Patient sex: F
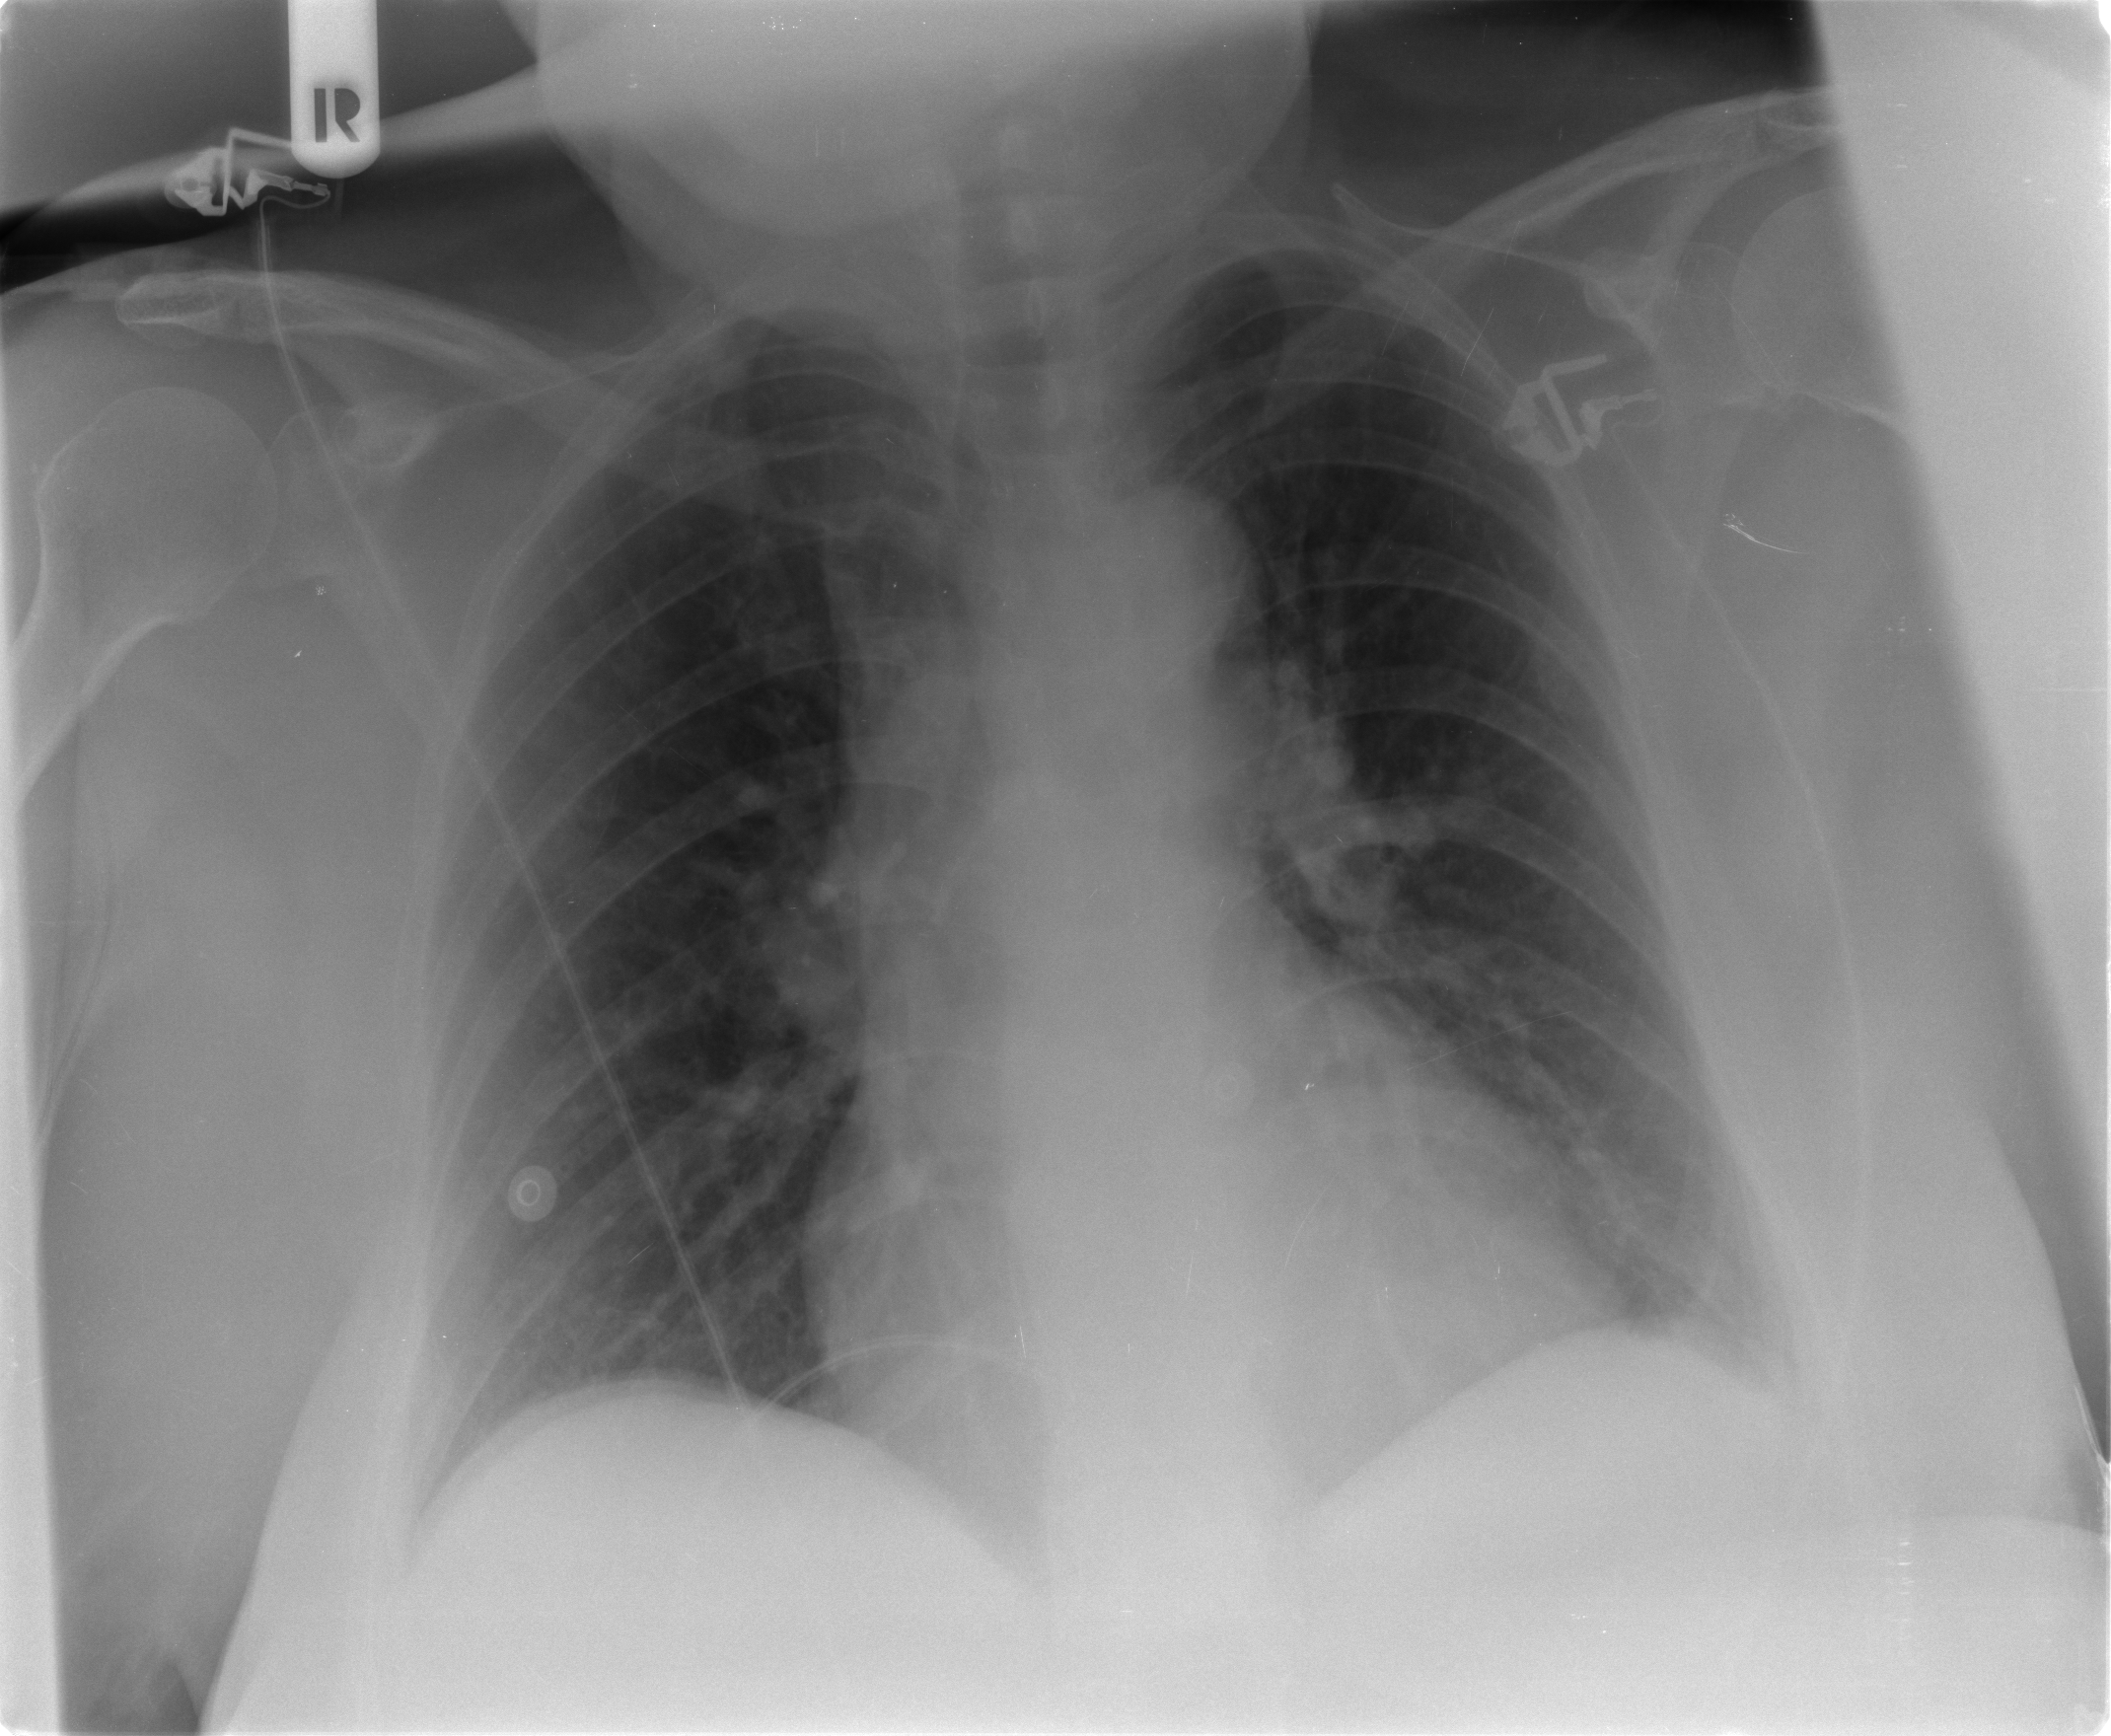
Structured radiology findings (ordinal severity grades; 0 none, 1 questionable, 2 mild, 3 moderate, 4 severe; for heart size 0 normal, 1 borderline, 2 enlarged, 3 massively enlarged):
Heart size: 0
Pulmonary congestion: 1
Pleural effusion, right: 0
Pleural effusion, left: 0
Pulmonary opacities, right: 0
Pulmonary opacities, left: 0
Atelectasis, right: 0
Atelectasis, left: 0